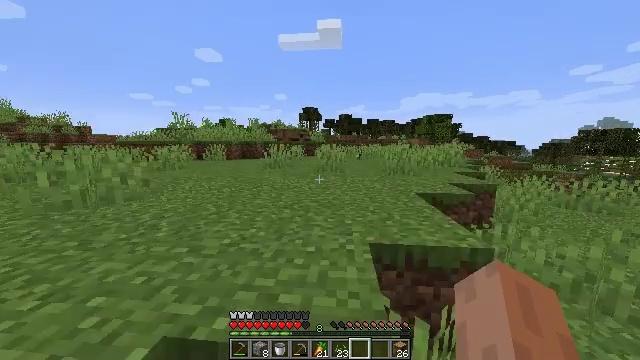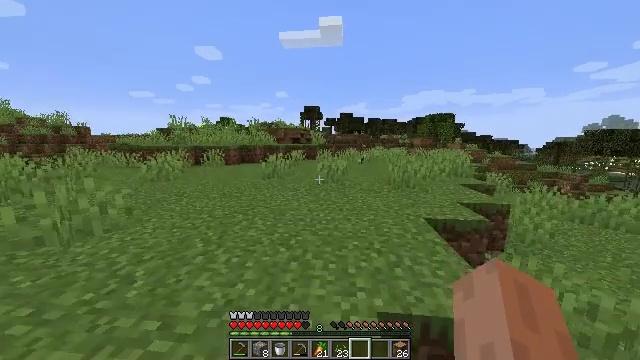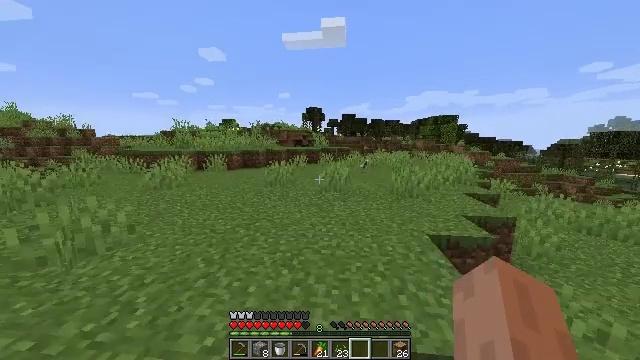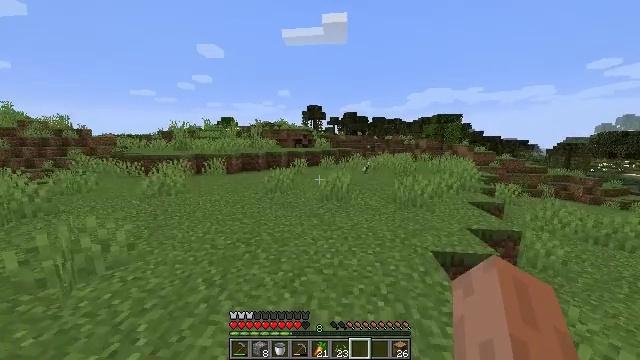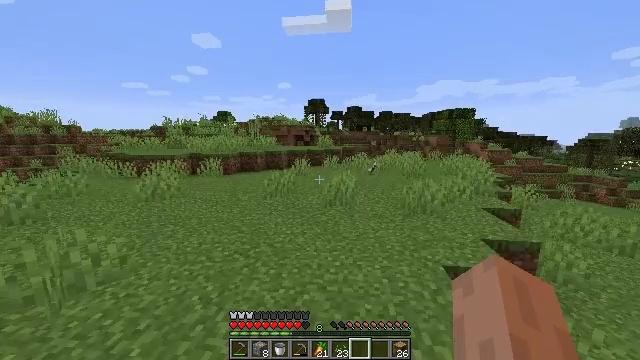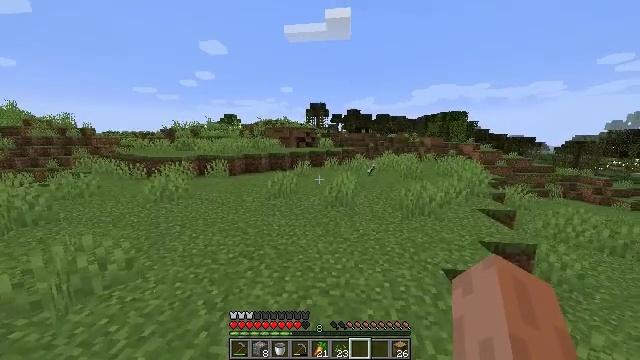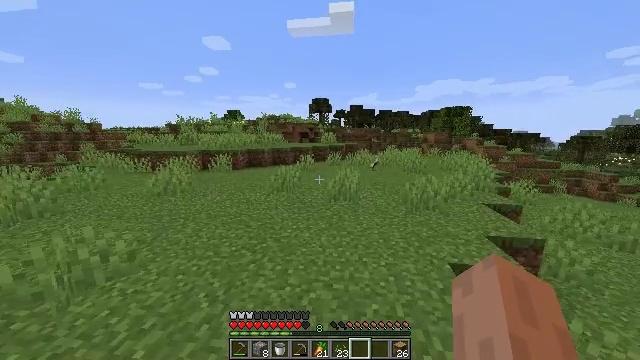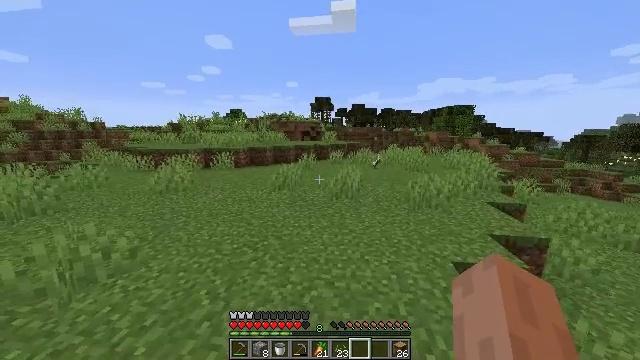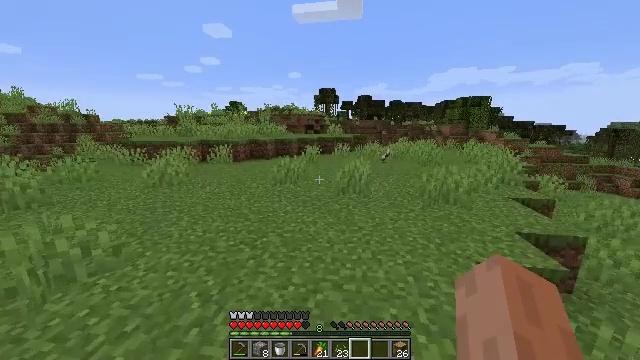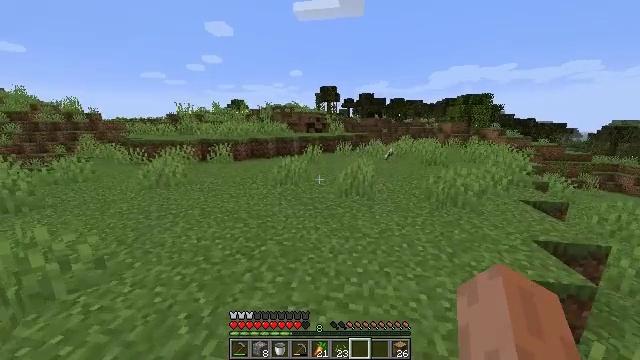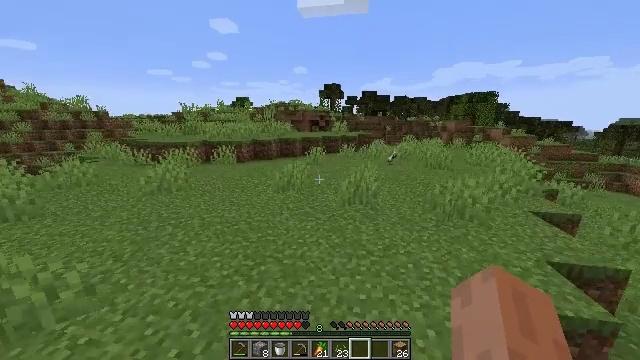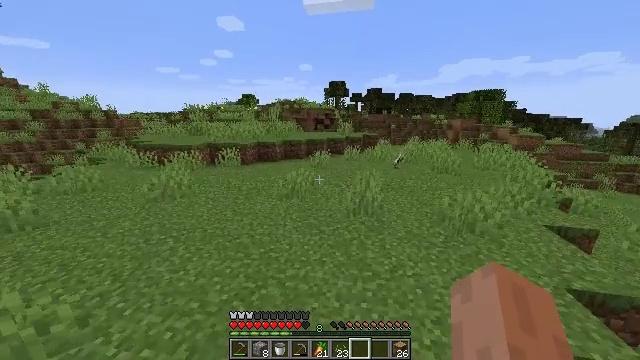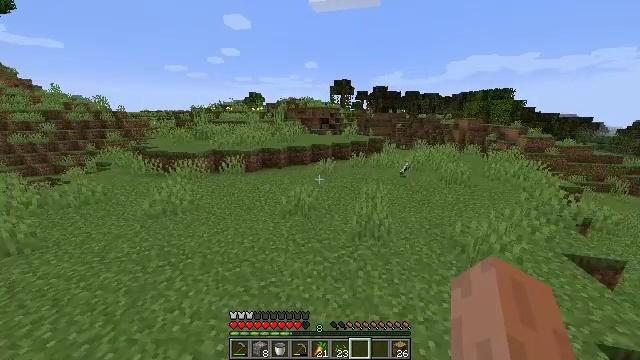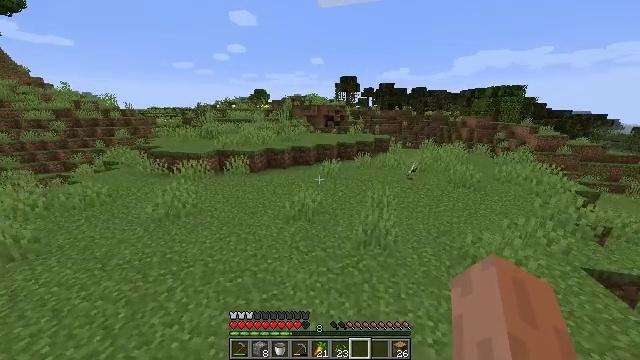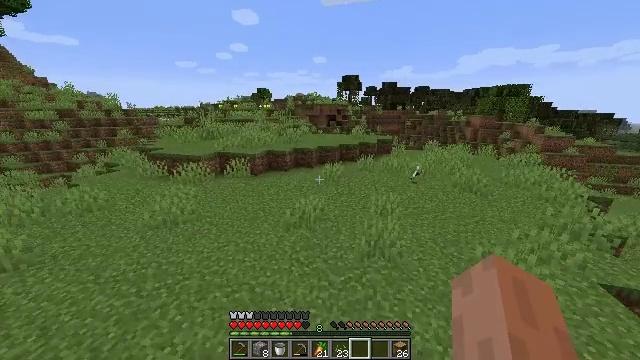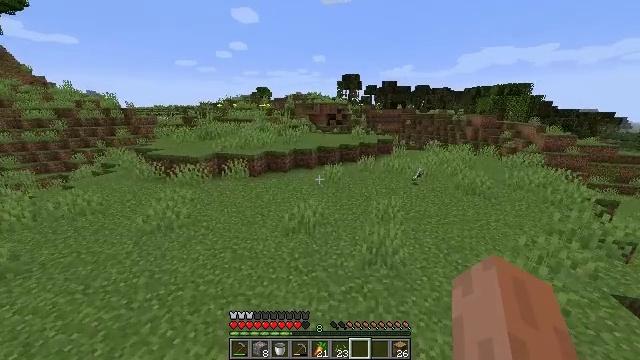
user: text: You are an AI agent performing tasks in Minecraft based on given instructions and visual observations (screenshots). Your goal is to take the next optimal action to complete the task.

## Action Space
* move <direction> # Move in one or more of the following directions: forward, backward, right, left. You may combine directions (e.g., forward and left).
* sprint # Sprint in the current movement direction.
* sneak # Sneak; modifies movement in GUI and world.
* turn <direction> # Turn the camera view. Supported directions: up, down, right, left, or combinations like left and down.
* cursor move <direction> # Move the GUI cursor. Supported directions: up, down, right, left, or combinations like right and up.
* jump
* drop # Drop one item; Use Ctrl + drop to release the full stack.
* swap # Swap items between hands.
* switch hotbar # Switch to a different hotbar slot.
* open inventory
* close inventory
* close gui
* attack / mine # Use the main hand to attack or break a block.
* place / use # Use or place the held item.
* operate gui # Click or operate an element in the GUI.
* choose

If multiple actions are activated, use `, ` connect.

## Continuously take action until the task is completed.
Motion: motion action
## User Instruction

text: Collect books by breaking the bookshelf.
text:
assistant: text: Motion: move forward, sprint, jump
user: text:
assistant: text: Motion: move forward, sprint, jump
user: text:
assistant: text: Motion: move forward, sprint, jump
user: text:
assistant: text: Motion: move forward, sprint, jump
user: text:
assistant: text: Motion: move forward, sprint, jump
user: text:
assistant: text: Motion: move forward, sprint, turn down, jump
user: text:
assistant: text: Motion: move forward, sprint, jump
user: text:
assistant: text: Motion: move forward, sprint, turn left, jump
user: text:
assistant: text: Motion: move forward, sprint, jump
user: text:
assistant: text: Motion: move forward, sprint, turn down, jump
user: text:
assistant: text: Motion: move forward, sprint, turn left and down, jump
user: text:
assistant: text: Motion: move forward, sprint, turn left and down, jump
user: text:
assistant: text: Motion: move forward, sprint, turn left, jump
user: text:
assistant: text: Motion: move forward, sprint
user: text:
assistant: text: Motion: move forward, sprint
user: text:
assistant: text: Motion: move forward, sprint
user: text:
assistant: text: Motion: sprint
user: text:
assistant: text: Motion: no_op
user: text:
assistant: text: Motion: no_op
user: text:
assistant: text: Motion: no_op
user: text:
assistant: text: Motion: no_op
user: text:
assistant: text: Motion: no_op
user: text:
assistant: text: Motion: no_op
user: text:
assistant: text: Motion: no_op
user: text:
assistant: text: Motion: no_op
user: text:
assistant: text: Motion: turn right
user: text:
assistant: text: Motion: turn right
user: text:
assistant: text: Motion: turn right
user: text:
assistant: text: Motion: move forward, turn right
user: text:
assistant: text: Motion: move forward, turn right